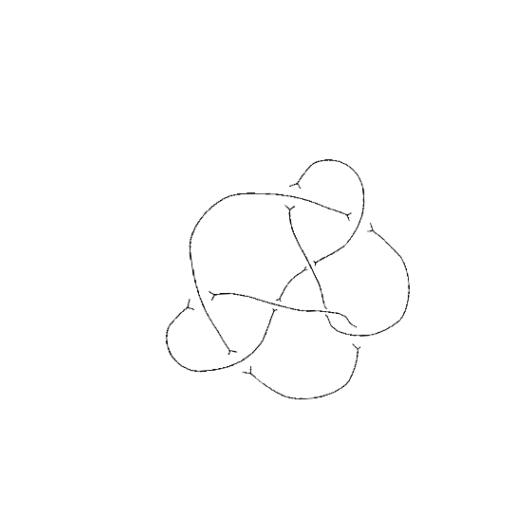
Crossing number: 8